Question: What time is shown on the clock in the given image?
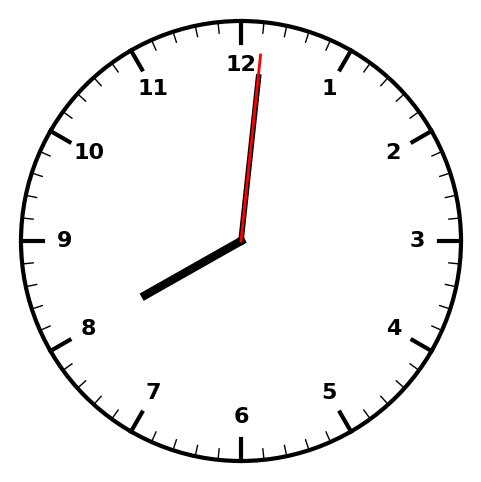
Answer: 08:01:01